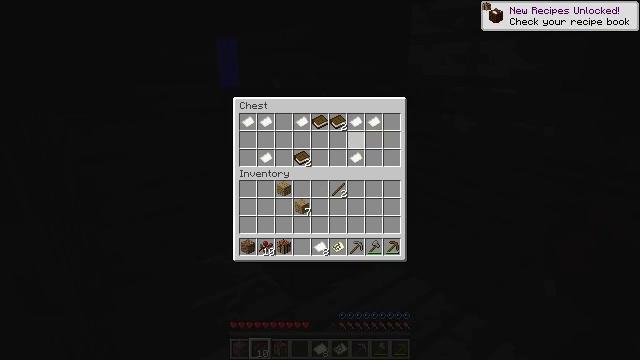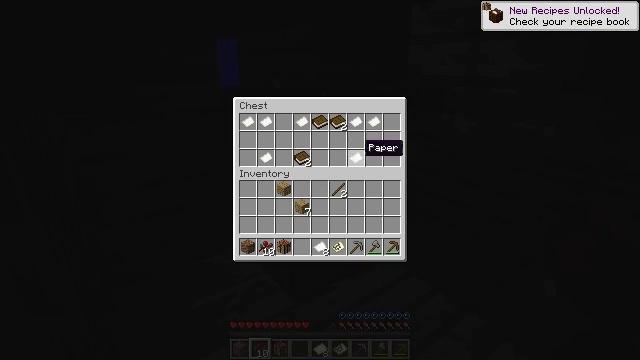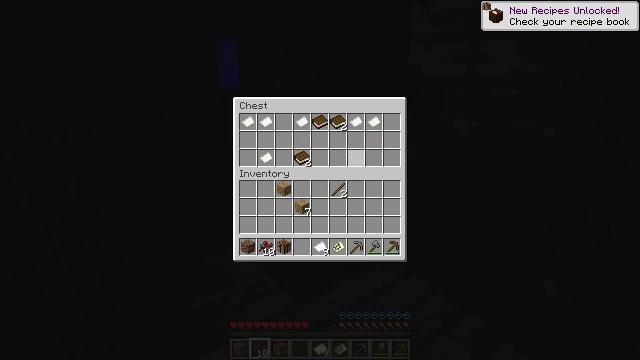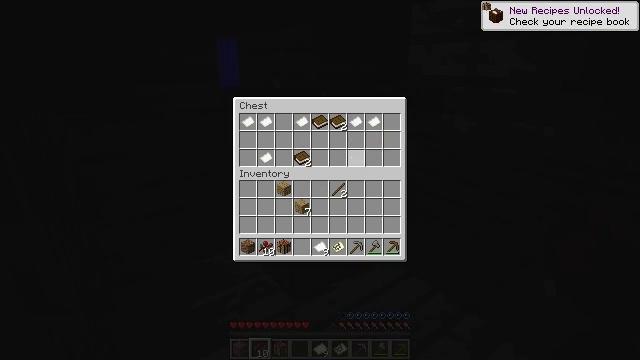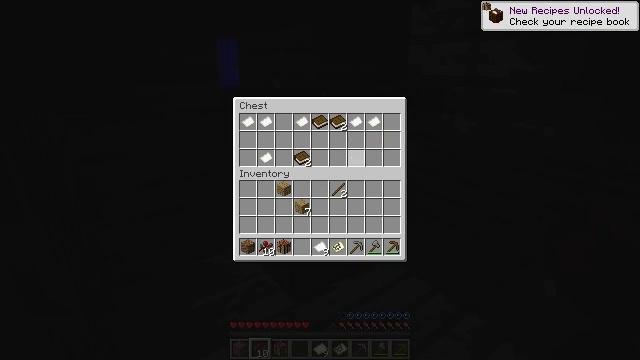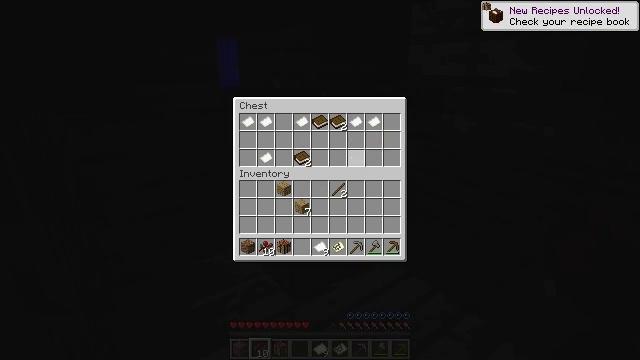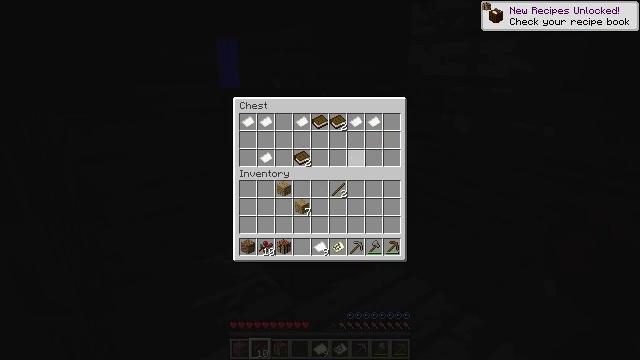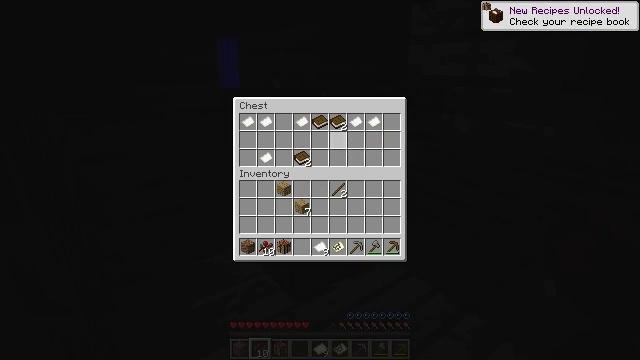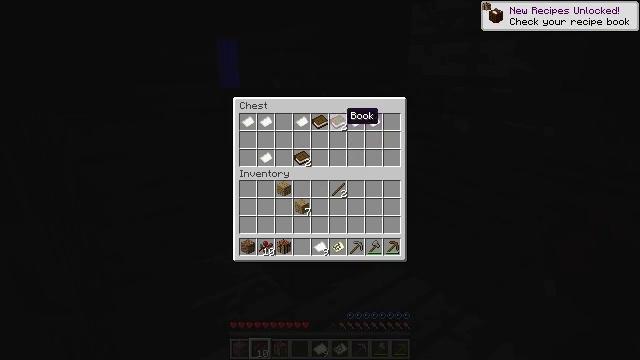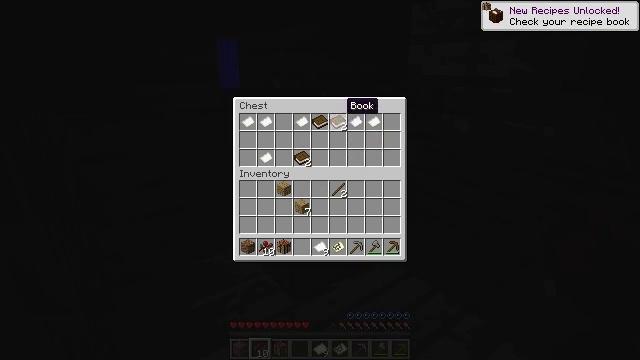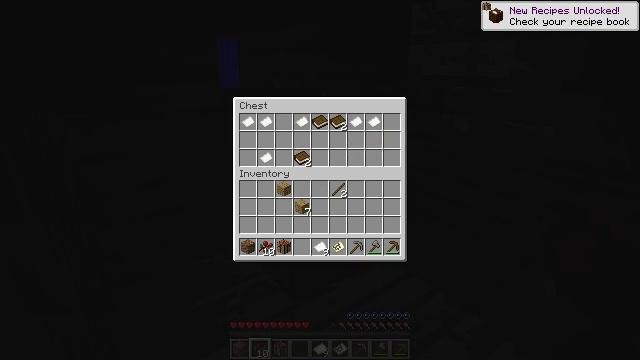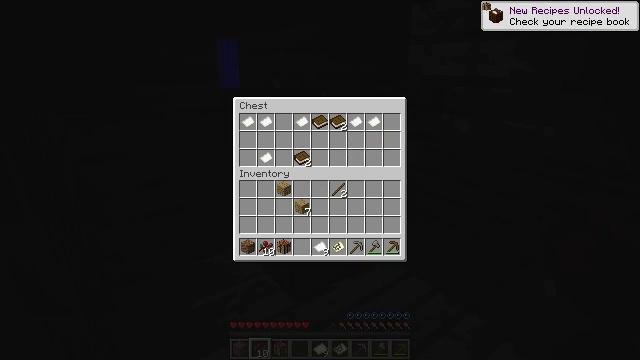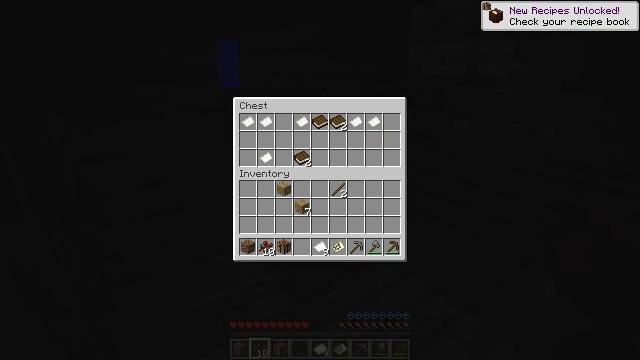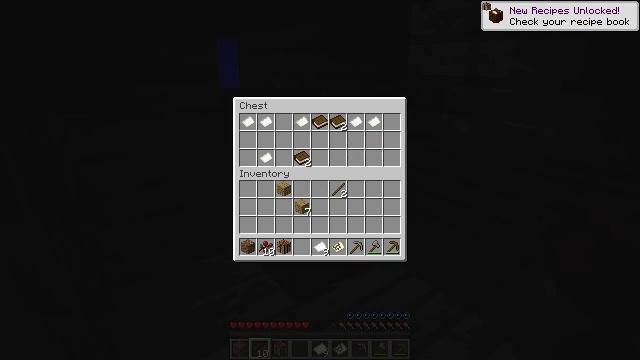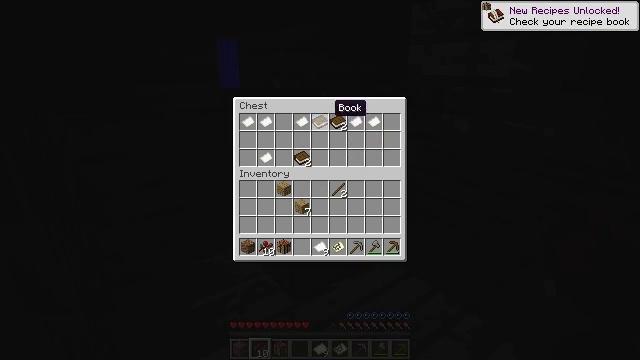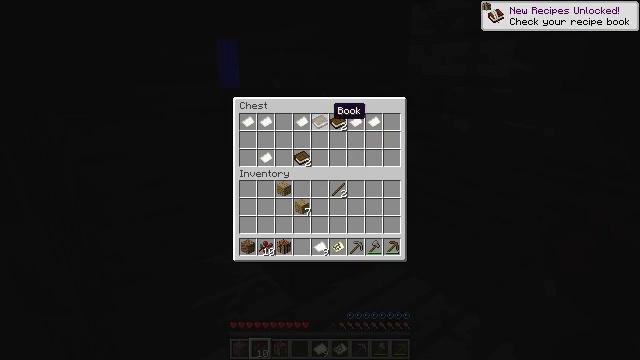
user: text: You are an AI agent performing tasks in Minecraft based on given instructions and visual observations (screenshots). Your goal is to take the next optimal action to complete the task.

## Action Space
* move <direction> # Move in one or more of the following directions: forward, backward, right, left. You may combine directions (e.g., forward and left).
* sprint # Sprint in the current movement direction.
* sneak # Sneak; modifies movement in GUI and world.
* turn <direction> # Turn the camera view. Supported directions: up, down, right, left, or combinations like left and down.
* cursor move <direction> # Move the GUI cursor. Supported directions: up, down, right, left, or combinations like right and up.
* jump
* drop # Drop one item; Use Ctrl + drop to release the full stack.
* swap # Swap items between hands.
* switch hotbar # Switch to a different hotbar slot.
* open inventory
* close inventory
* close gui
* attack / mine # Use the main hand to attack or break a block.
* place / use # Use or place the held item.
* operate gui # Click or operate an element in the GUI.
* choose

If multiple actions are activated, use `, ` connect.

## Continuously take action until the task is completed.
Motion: motion action
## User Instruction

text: Gather seagrass near the seafloor.
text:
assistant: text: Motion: sneak, cursor move down
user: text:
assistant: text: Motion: sneak, operate gui
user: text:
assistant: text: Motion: sneak, operate gui
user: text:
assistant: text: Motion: sneak
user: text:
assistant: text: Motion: sneak, operate gui
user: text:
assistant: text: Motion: sneak, operate gui
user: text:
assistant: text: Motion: sneak, cursor move left and up
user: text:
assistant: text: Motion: sneak, cursor move up
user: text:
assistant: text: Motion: sneak, cursor move up
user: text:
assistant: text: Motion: sneak
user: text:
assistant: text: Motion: sneak
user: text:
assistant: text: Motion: sneak
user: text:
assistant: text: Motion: sneak
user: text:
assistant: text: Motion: sneak
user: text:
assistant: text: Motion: no_op
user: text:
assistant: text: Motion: no_op
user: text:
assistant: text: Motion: close gui
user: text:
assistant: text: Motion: turn left and down
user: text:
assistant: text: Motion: turn left and down
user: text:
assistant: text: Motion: turn left
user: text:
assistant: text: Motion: move left, turn left and up
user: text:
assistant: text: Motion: move left
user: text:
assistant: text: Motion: move left
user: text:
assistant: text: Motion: move forward and move left
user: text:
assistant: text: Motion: move forward and move left
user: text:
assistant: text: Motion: move forward and move left, turn left
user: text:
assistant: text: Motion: move forward and move left
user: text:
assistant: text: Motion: move forward and move left
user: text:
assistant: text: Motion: move forward and move left
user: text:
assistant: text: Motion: move forward and move left, turn left and up